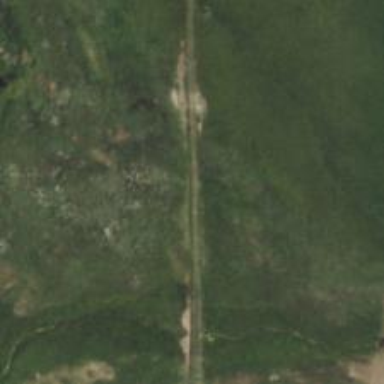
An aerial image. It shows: Narrow gauge railway.